Question: What is the value of the measurement in the image?
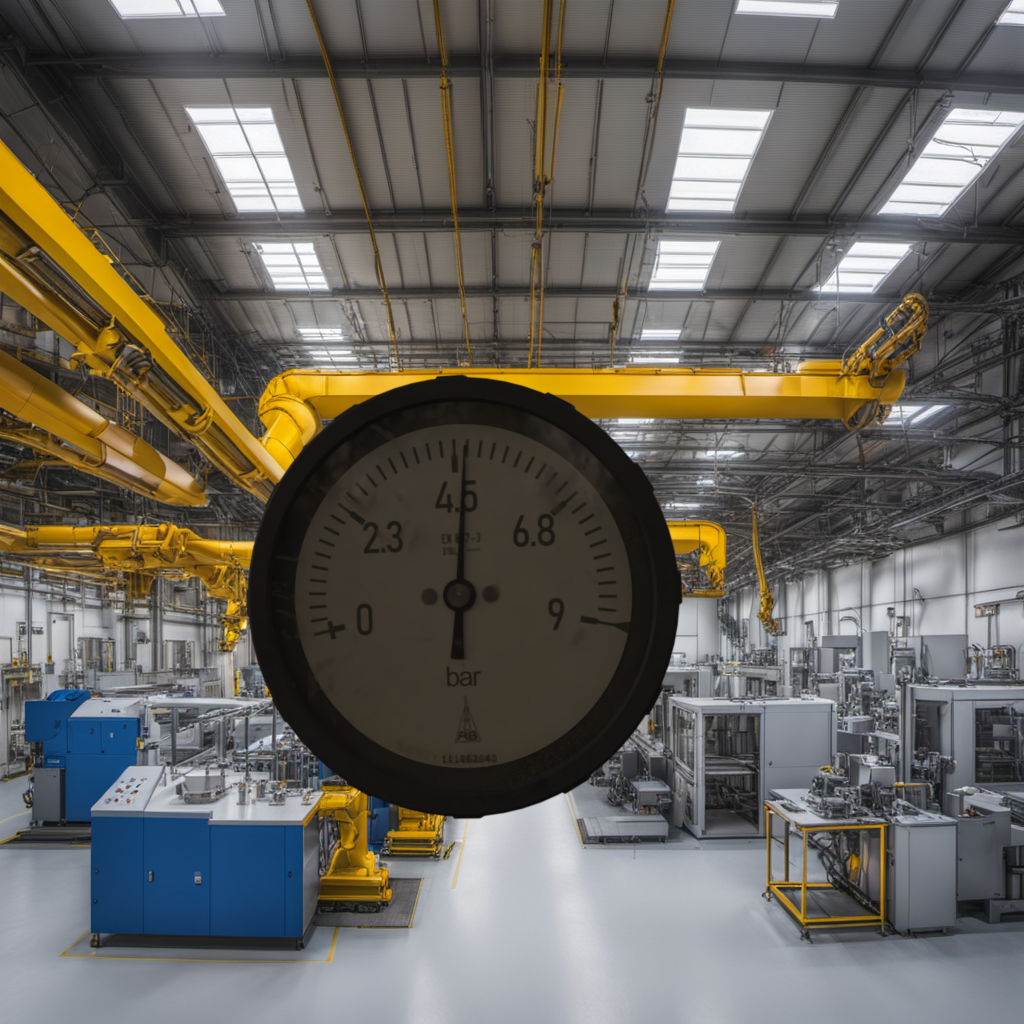
Answer: The result is 4.68
Question: What is the value range of the measurement in the image?
Answer: The range is from 0 to 9
Question: What is the minimum and maximum reading range of this measurement?
Answer: The minimum value is 0 and the maximum value is 9